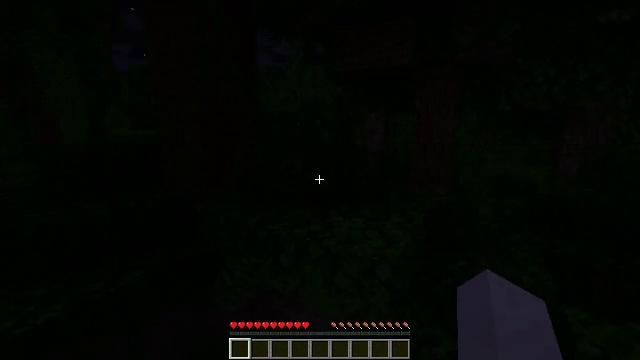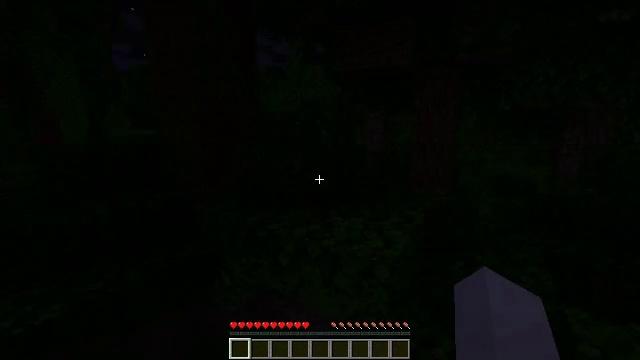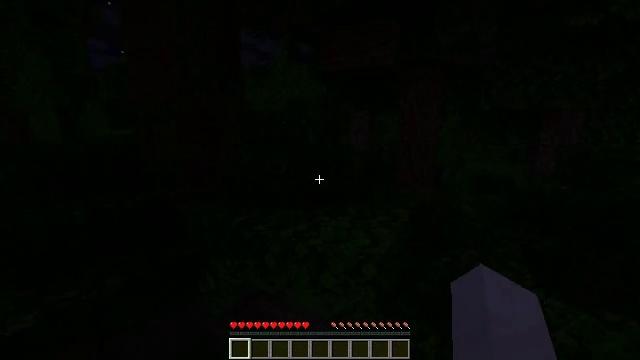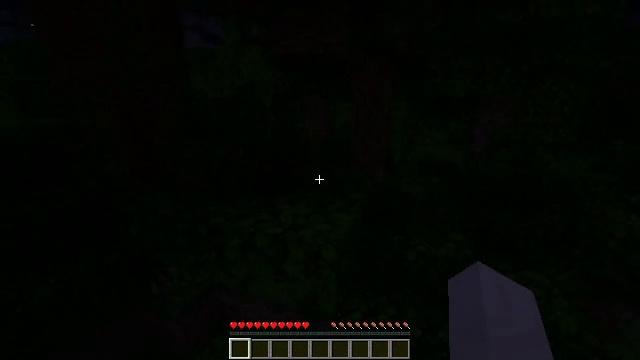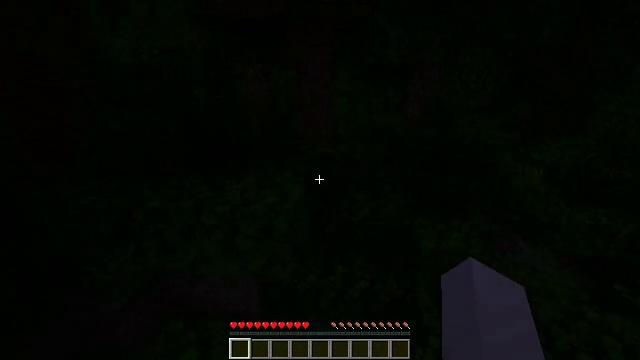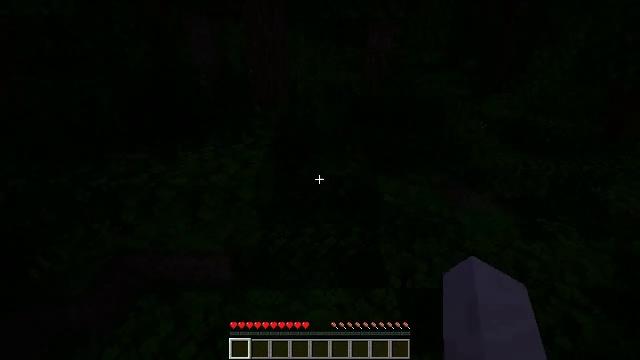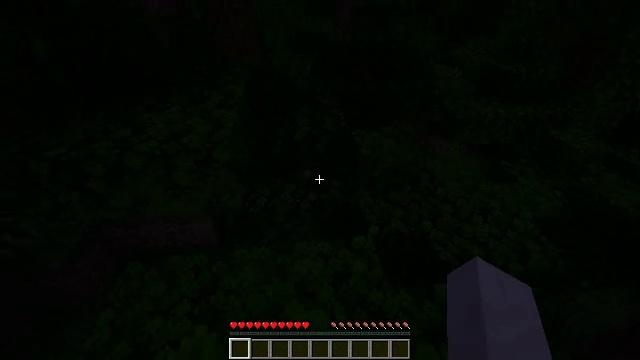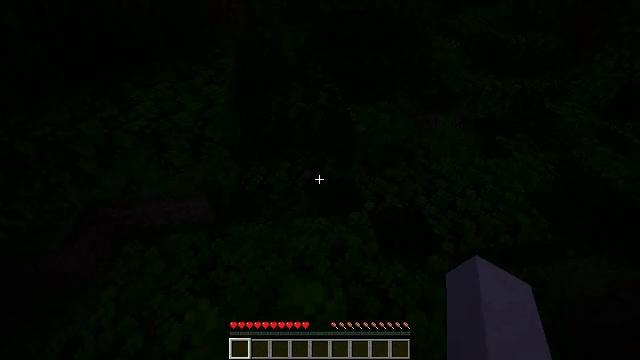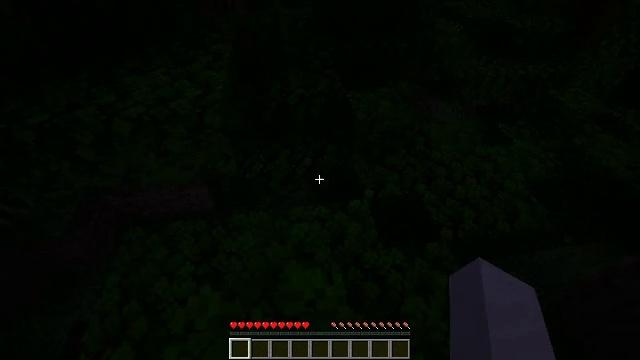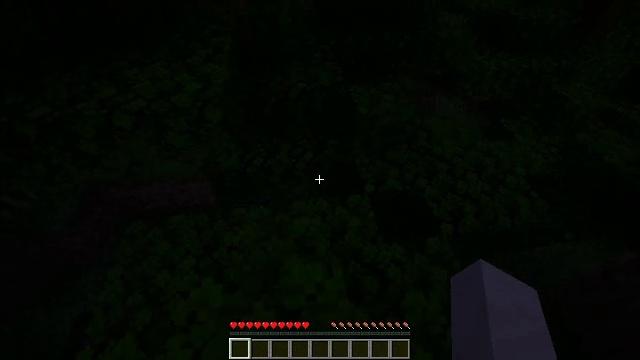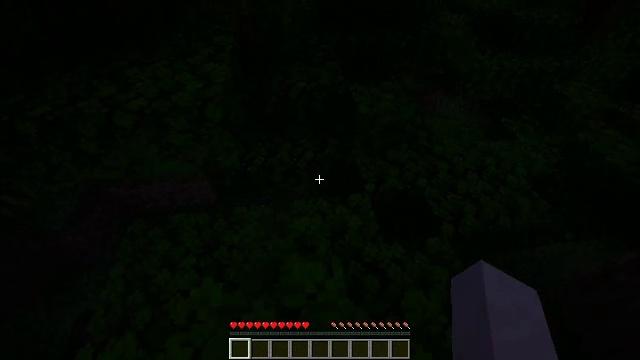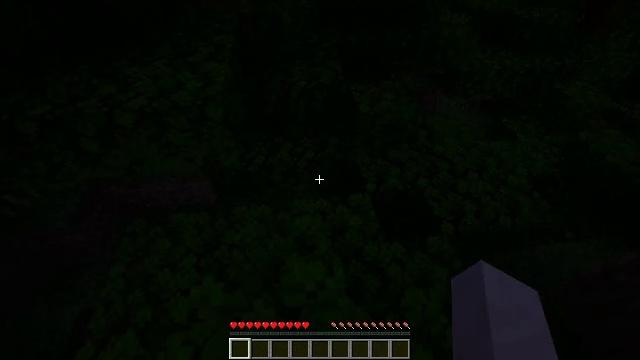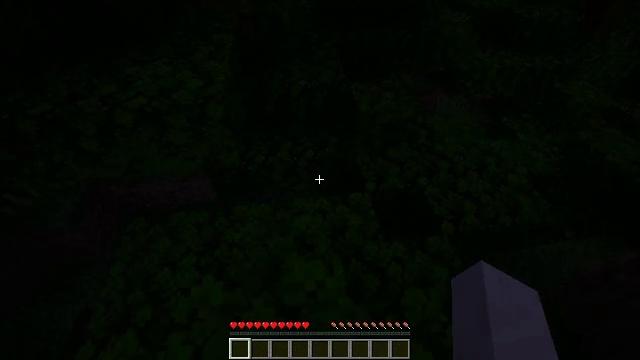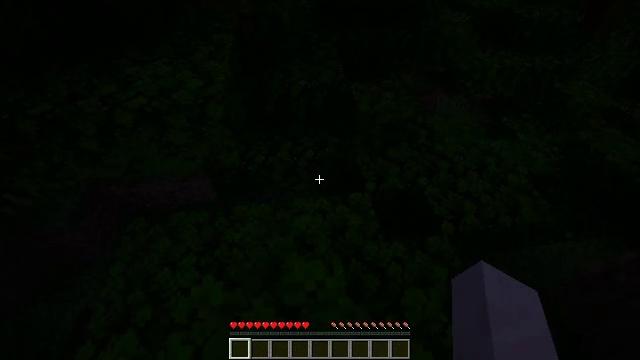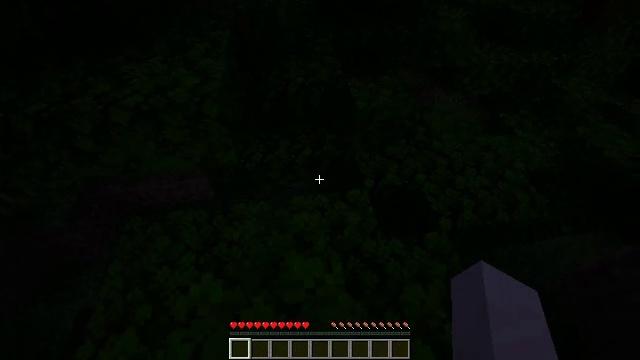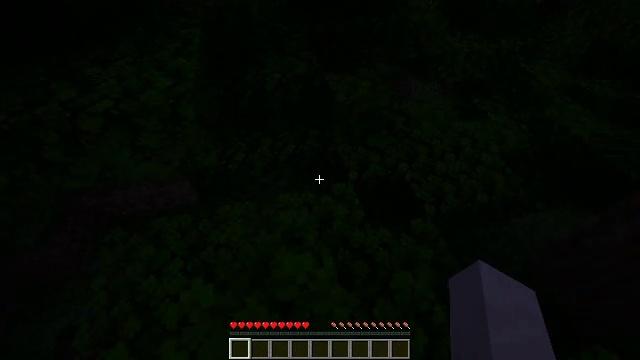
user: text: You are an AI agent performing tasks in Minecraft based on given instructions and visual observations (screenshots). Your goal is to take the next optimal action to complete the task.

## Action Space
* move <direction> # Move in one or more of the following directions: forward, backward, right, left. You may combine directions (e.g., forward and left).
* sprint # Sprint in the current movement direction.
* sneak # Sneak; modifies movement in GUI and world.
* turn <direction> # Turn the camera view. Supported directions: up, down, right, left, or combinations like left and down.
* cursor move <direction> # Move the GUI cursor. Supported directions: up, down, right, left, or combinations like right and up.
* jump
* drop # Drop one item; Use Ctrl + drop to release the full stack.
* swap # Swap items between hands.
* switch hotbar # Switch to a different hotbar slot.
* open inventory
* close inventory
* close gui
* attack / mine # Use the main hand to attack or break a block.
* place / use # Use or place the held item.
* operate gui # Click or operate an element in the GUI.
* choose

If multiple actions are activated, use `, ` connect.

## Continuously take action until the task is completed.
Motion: motion action
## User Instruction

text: Attack bamboo to gather it.
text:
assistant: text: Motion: no_op
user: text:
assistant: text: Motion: turn right
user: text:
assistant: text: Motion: turn right and down
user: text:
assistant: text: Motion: turn right and down
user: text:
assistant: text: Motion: turn right and down
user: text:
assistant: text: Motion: turn right and down
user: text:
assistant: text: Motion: turn right and down
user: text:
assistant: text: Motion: turn down
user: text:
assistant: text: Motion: turn down
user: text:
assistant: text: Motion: no_op
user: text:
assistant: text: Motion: no_op
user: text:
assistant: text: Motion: no_op
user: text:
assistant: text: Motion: no_op
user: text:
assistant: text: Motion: no_op
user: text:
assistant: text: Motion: turn right and down
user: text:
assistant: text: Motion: turn right and down
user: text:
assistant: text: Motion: move forward, turn right
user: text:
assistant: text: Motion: move forward, turn right
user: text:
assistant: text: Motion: move forward, turn right
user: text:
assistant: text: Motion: move forward, turn right
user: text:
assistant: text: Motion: move forward, turn right and up
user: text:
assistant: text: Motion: move forward
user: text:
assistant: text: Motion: move forward
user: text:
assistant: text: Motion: move forward
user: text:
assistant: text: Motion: move forward, turn up
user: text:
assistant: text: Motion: move forward, turn up
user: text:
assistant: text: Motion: move forward, turn up
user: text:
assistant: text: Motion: move forward, turn up
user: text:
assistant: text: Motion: move forward
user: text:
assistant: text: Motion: move forward